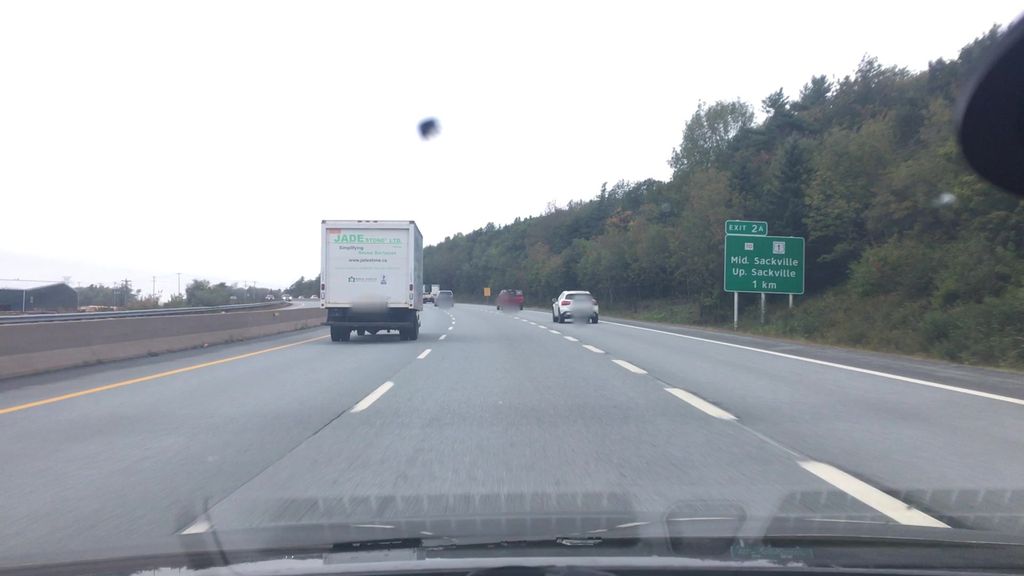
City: halifax